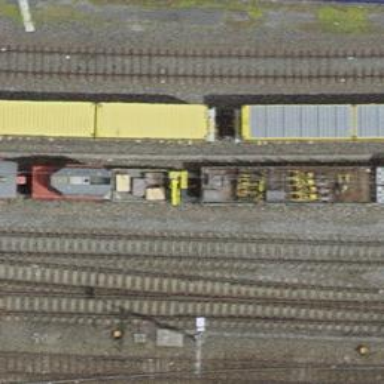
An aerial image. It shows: Railway yard with one track in service.